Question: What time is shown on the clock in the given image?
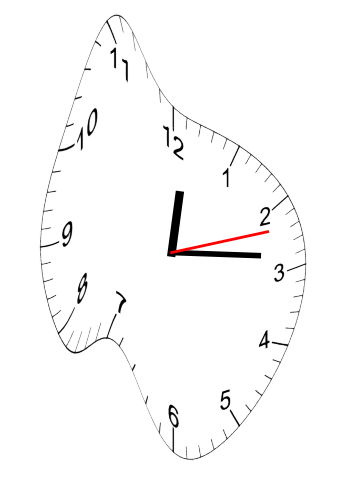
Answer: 12:14:12